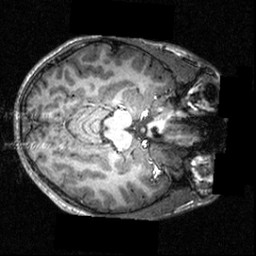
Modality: T1w
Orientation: axial
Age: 18
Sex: male
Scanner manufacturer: siemens
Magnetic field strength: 3.951 T
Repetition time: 1.5 s
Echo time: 0.00335 s